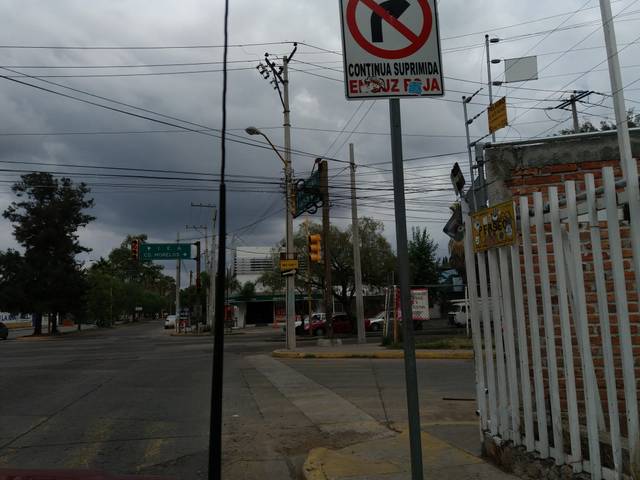
Region: Mexico
Coordinates: 21.87, -102.27